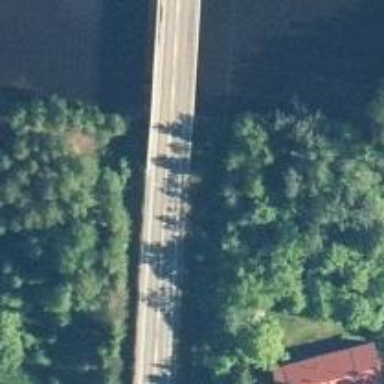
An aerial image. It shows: Primary highway bridge with asphalt surface.